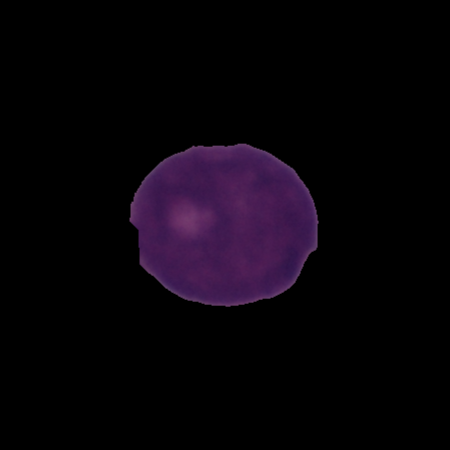
Label: cancer